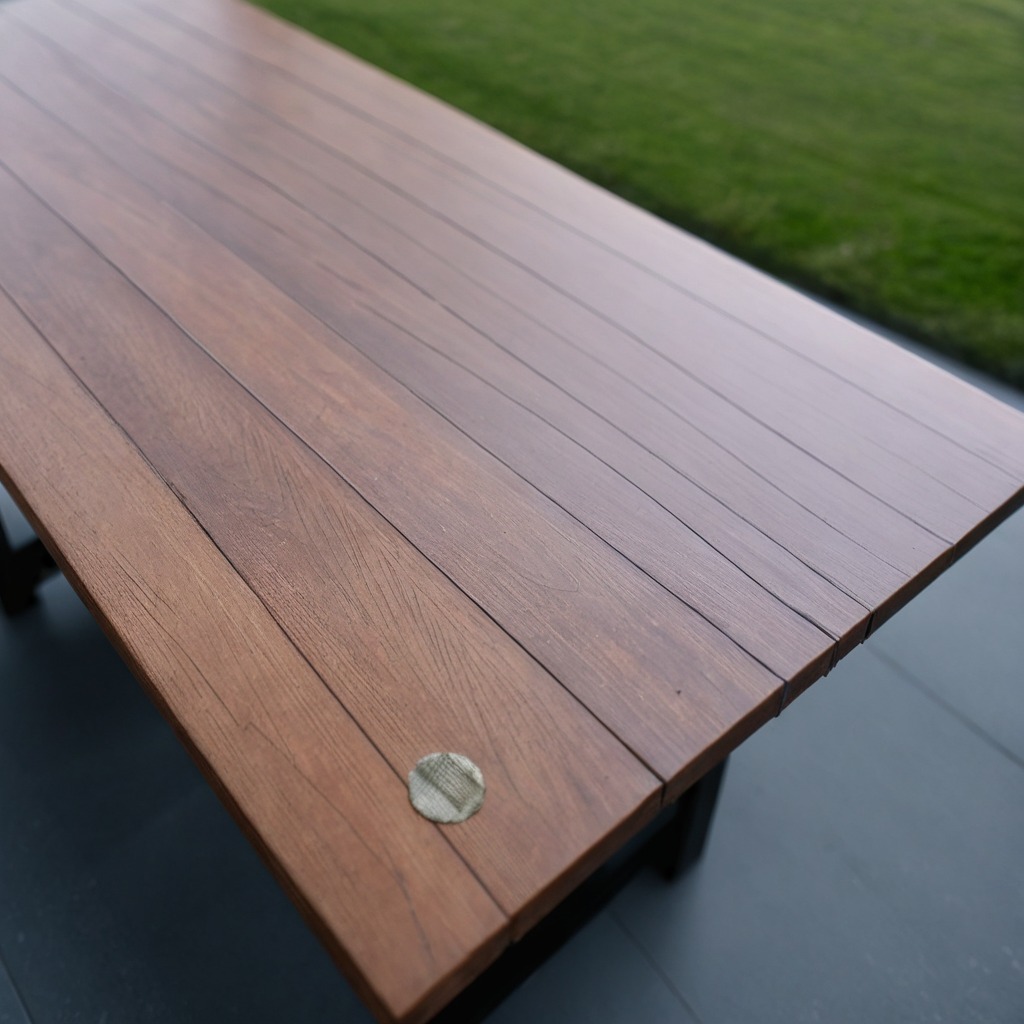
A metal nut lies on a table with burn marks in a small garage at twilight.